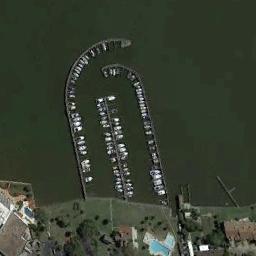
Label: harbor